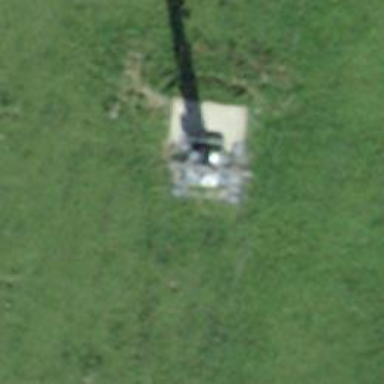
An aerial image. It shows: Pylon for aerialway.